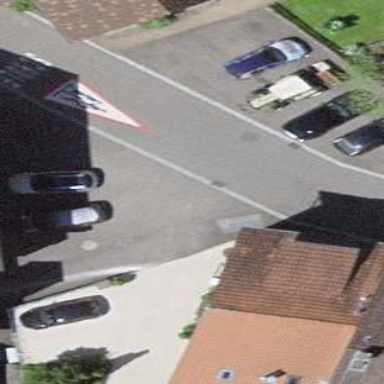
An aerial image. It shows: Street side parking area.